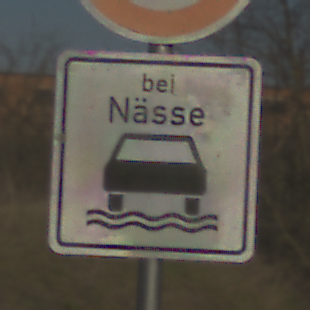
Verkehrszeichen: BeiNaesse
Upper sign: Geschwindigkeit130
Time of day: MorningAfternoon
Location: Outdoor (Nature)
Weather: Clear
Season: NotSpecified
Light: Natural